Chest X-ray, PA view. Patient: 27 years old, sex F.
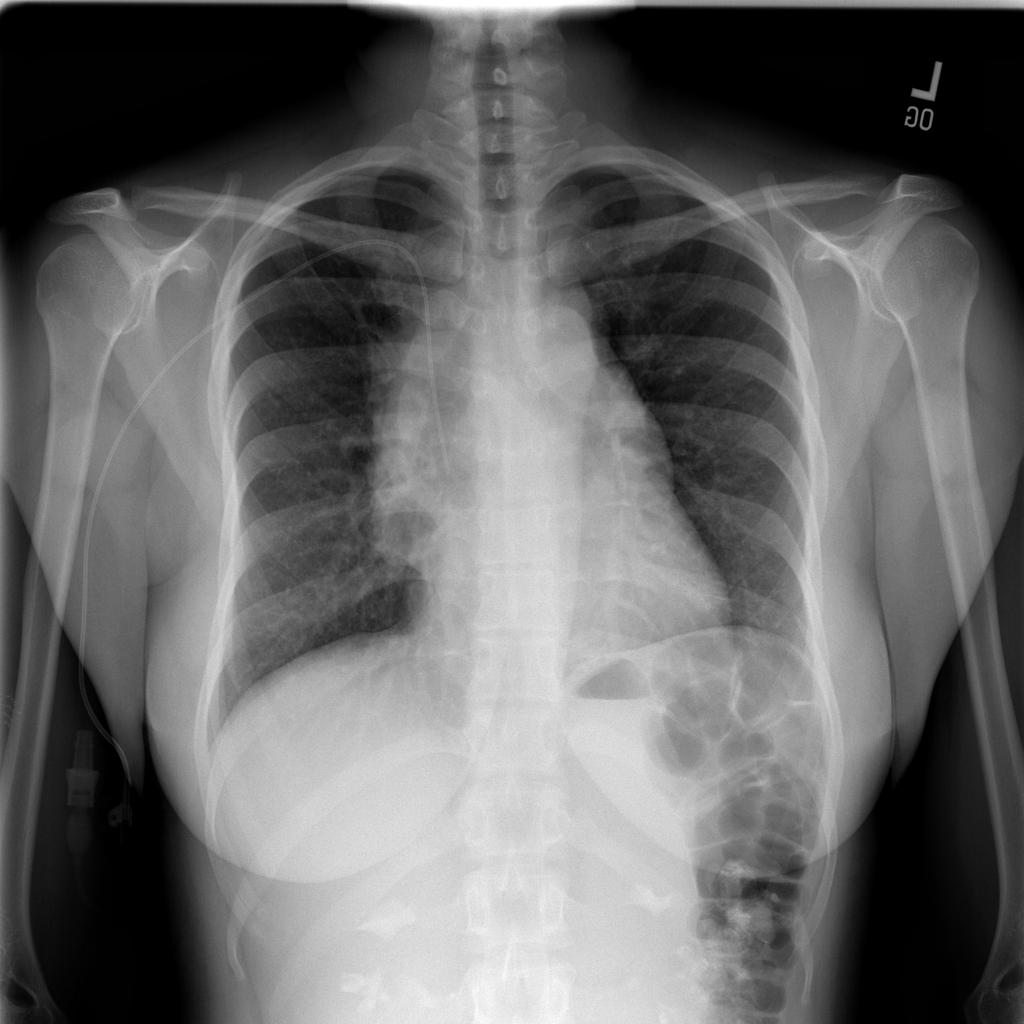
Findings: Mass